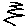
Label: zigzag